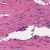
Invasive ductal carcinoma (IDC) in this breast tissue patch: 0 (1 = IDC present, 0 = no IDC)